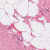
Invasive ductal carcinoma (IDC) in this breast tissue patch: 0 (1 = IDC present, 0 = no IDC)